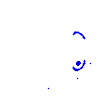
Particle: pion